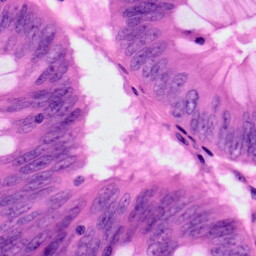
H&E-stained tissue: Colon